Field crop: maize
Growth stage: 1
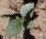
Species: datura